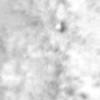
Label: no_change